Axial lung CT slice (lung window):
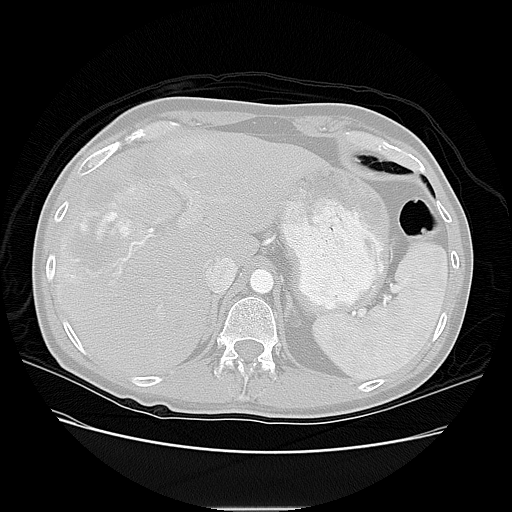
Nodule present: no